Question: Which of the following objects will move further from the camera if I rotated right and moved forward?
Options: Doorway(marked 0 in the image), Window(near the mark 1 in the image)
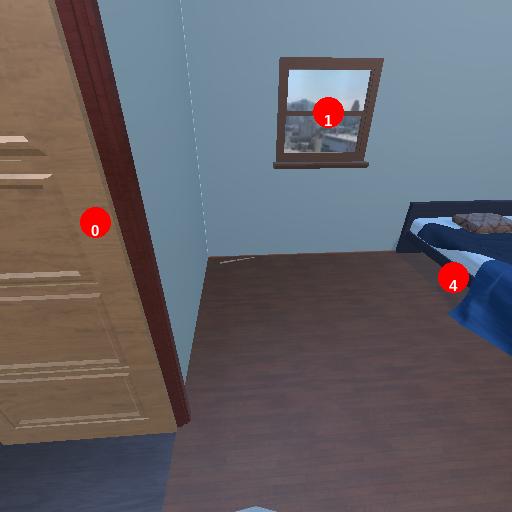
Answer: Doorway(marked 0 in the image)